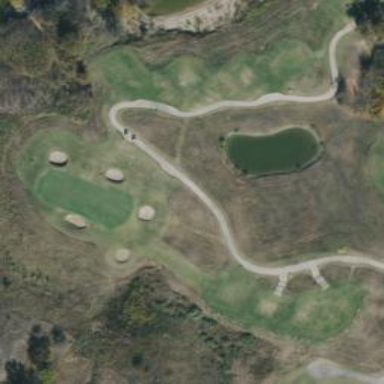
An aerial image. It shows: Path for golf carts.